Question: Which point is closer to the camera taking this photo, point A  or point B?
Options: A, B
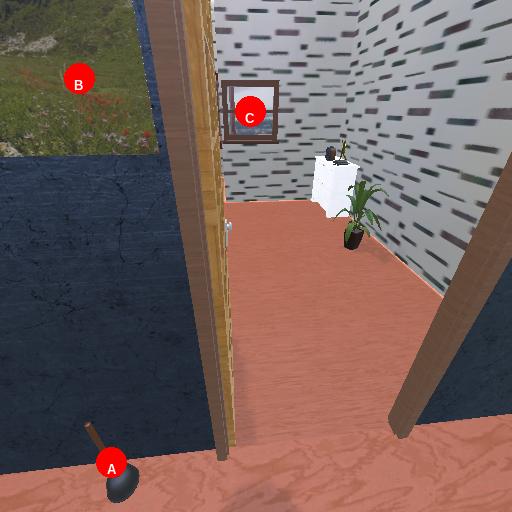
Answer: A